Question: I am looking to keep track of people in my iPhone app - either adding them from existing contact data, or prompting the user to enter a new contact which will be saved to their Contacts.
I know I can create a persons record add write it to the Contact book, ?
Or do I have to implement my own view to facilitate creating a contact entry?

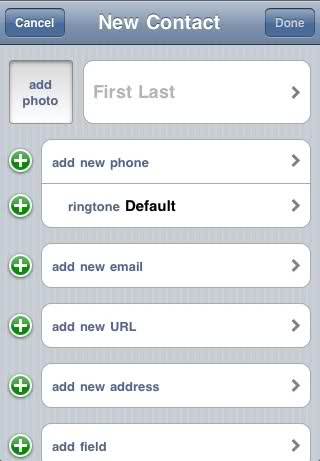
Answer: Apple provides 'ABNewPersonViewController'. If you'd like some sample code, see <URL>, in particular, this section:
'''
ABNewPersonViewController *picker = [[ABNewPersonViewController alloc] init];
picker.newPersonViewDelegate = self;
UINavigationController *navigation = [[UINavigationController alloc] initWithRootViewController:picker];
[self presentModalViewController:navigation animated:YES];
[picker release];
[navigation release];
'''